Question: Hi i am getting confuse on 'MFMailComposeViewController' delegate property, when i set 'mailer.mailComposeDelegate' app crash just after call '[self presentModalViewController:mailer animated:YES];' and when i do 'mailer.delegate' then app don't crash but its view can't hide after sending mail or just cancel it from its navigation bat button "Cancel". I am getting stuck why this happen.
Let me share code, you get hint where i am doing mistake.
'''
if ([MFMailComposeViewController canSendMail])
{
MFMailComposeViewController *mailer = [[MFMailComposeViewController alloc] init];
if(mailer)
{
mailer.mailComposeDelegate = self;
//mailer.delegate=self;
[mailer setSubject:@"What the Buck?"];
imageData = UIImagePNGRepresentation(screenImgSubCat);
[mailer addAttachmentData:imageData mimeType:@"image/png" fileName:@"testapp"];
NSString *emailBody = @"What the Buck?! - www.testapp.com";
[mailer setMessageBody:emailBody isHTML:NO];
[self presentModalViewController:mailer animated:YES];
//[mailer release];
}
}
}
'''
I change code and use 'mailer.mailComposeDelegate = self;' and also comment this line '[mailer release];' still giving me crash on when image is being loading.
Here is the Image what i am getting after crash.

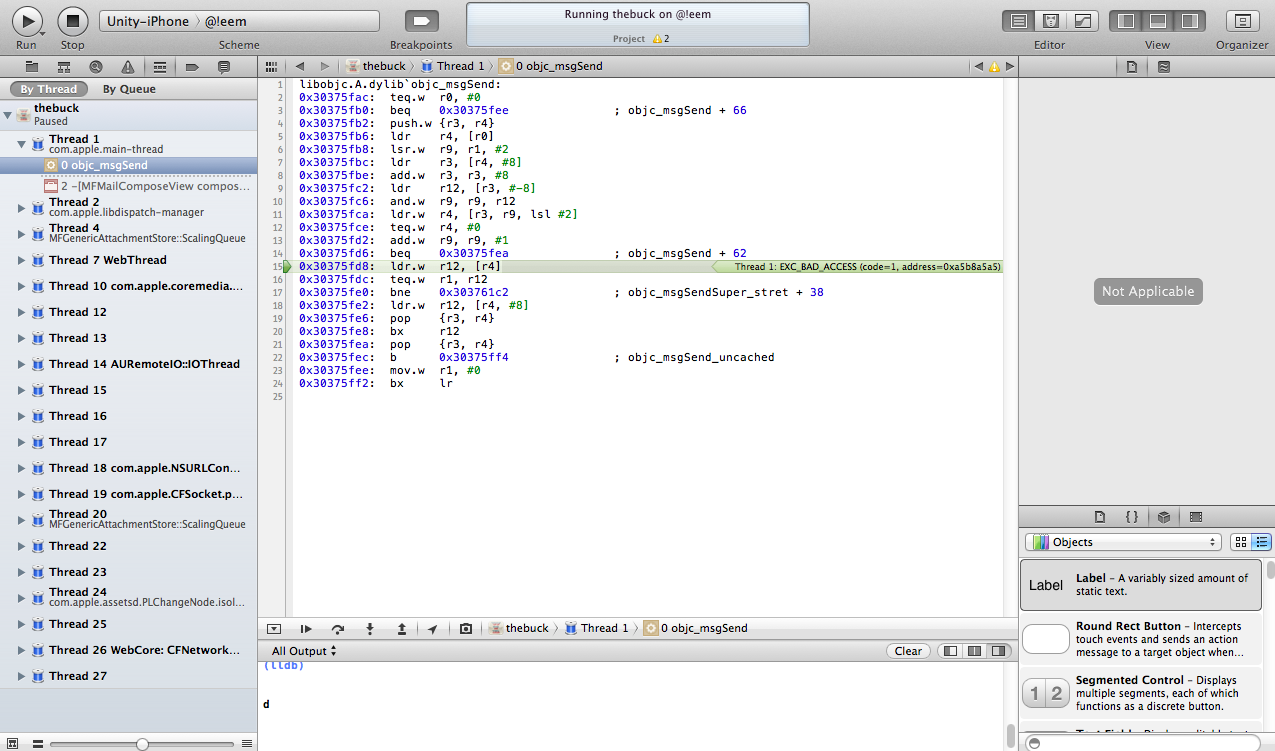
Answer: In .h file are you adding 'MFMailComposeViewControllerDelegate'
'''
@interface VideoPlayAndSharing : UIViewController
<MFMailComposeViewControllerDelegate>
'''
Display ComposerSheet
'''
-(void)displayComposerSheet
{
if ((videodta.length/1024)/1024 < 25)
{
NSLog(@"Video size >> %d",videodta.length/1024);
MFMailComposeViewController *picker = [[MFMailComposeViewController alloc] init];
picker.mailComposeDelegate = self;
[picker setSubject:@"Your subject"];
// Set up recipients
NSArray *toRecipients = [NSArray arrayWithObject:@"rajneesh071@gmail.com"];
NSArray *ccRecipients = [NSArray arrayWithObjects:@"second@example.com", @"third@example.com", nil];
NSArray *bccRecipients = [NSArray arrayWithObject:@"fourth@example.com"];
[picker setToRecipients:toRecipients];
[picker setCcRecipients:ccRecipients];
[picker setBccRecipients:bccRecipients];
[picker addAttachmentData:videodta mimeType:@"video/mp4" fileName:@"MyPersonalMessage"];
// Fill out the email body text
NSString *emailBody = @"Type your message here";
[picker setMessageBody:emailBody isHTML:NO];
[self presentModalViewController:picker animated:YES];
}
else{
UIAlertView *alert = [[UIAlertView alloc] initWithTitle:@"My Personal Message"
message:@"Video exceed the limit of 25 MB"
delegate:nil
cancelButtonTitle:@"OK"
otherButtonTitles:nil, nil];
[alert show];
}
}
'''
and delegate method
'''
- (void)mailComposeController:(MFMailComposeViewController*)controller didFinishWithResult:(MFMailComposeResult)result error:(NSError*)error
{
// Notifies users about errors associated with the interface
switch (result)
{
case MFMailComposeResultCancelled:
message.text = @"Result: canceled";
break;
case MFMailComposeResultSaved:
message.text = @"Result: saved";
break;
case MFMailComposeResultSent:
message.text = @"Result: sent";
break;
case MFMailComposeResultFailed:
message.text = @"Result: failed";
break;
default:
message.text = @"Result: not sent";
break;
}
[self dismissViewControllerAnimated:YES completion:nil];
}
'''
'picker.mailComposeDelegate' its delegate of 'MFMailComposeViewControllerDelegate'
Its respond to '- (void)mailComposeController'
'picker.delegate' its delegate of 'UINavigationControllerDelegate'
Its respond to navigation controller not '- (void)mailComposeController' , so on cancel click it will not call, thats why your 'MFMailComposeViewController' view is not hiding.